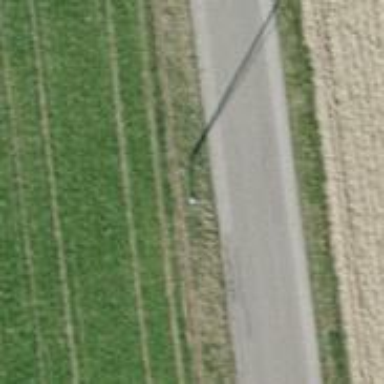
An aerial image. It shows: Straight power pole with straight line management system.